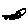
Label: cat